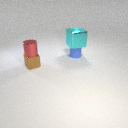
small brown metal cube to the left of small blue rubber cylinder